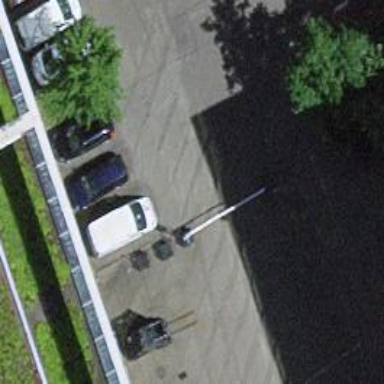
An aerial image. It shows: Lift gate barrier.